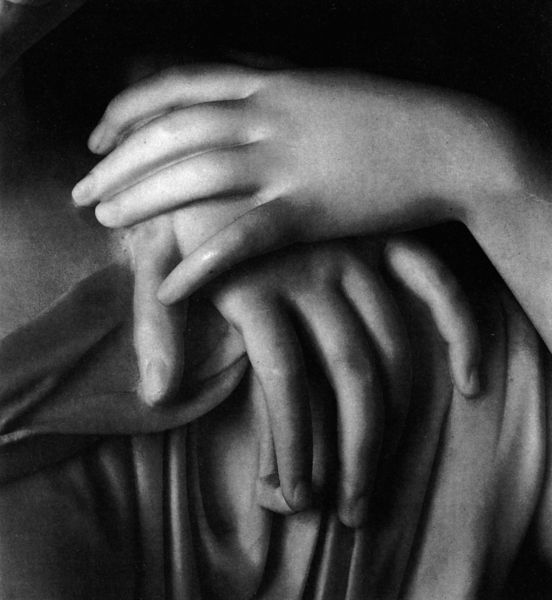
Titel: Doppelstandbild der Prinzessinnen Luise und Friederike von Preußen
Künstler: Johann Gottfried Schadow
Institution: Berlin, Staatliche Museen - Preußischer Kulturbesitz
Schlagwörter: gemälde, hand, schatten, umhang, weiß, ausschnitt, daumen, finger, frau, geste, grau, kleid, licht, marmor, ohr, rücken, schwarz, tuch, falten, stein, bild, hände, gewand, stoff, renaissance, schulter, skulptur, statue, haltung, abstrakt, detail, realistisch, glanz, glatt, nägel, still, foto, greifen, schwarzweiß, photo, wachs, fingernägel, grab, haptisch, berühren, berührung, antikisch, ringfinger, übereinander, anfassen, handgelenk, kleiner finger, unbewegt, fingernagel, stofffalten, mittelfinger, schultere, zwei hände, stoffalten, nach 1550